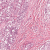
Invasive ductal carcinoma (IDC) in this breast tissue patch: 1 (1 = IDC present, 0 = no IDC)